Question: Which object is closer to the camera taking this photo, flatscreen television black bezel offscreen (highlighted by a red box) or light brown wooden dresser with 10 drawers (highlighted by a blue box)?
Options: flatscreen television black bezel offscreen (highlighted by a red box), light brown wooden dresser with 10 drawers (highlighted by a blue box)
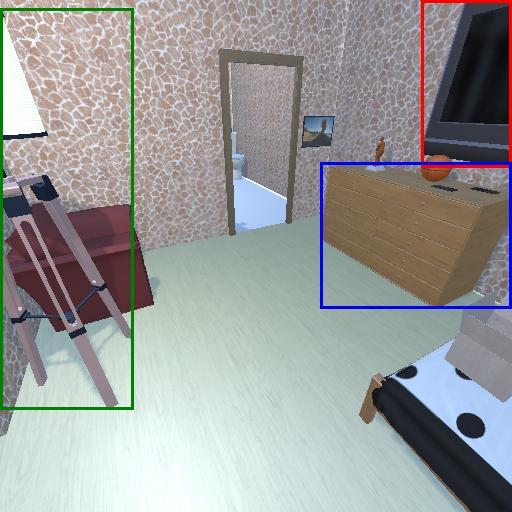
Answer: flatscreen television black bezel offscreen (highlighted by a red box)